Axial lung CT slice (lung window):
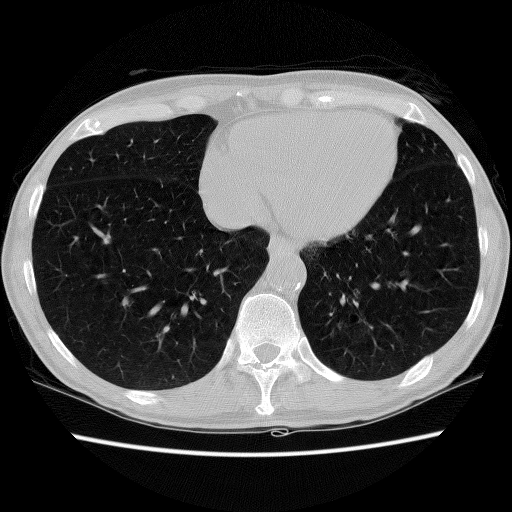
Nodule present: no